Field crop: maize
Growth stage: 2
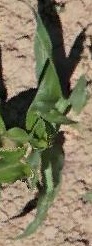
Species: maize